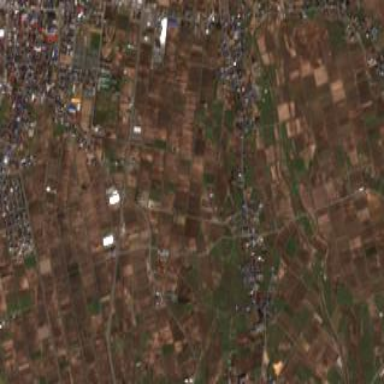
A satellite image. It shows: Farmland with rice crops ready for harvest.